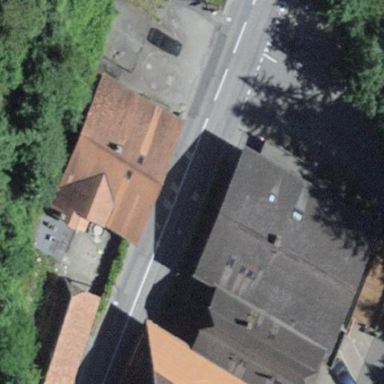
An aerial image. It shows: Restaurant in building.